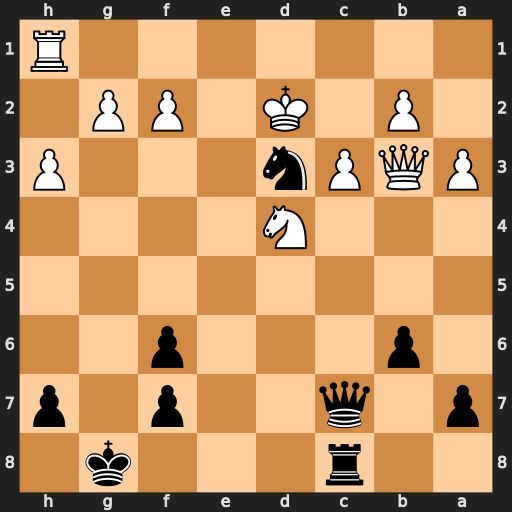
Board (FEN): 2r3k1/p1q2p1p/1p3p2/8/3N4/PQPn3P/1P1K1PP1/7R
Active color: b
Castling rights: -
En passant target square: -
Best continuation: Nxf2 Re1 Qf4+ Kc2 Qxd4